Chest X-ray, PA view. Patient: 50 years old, sex M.
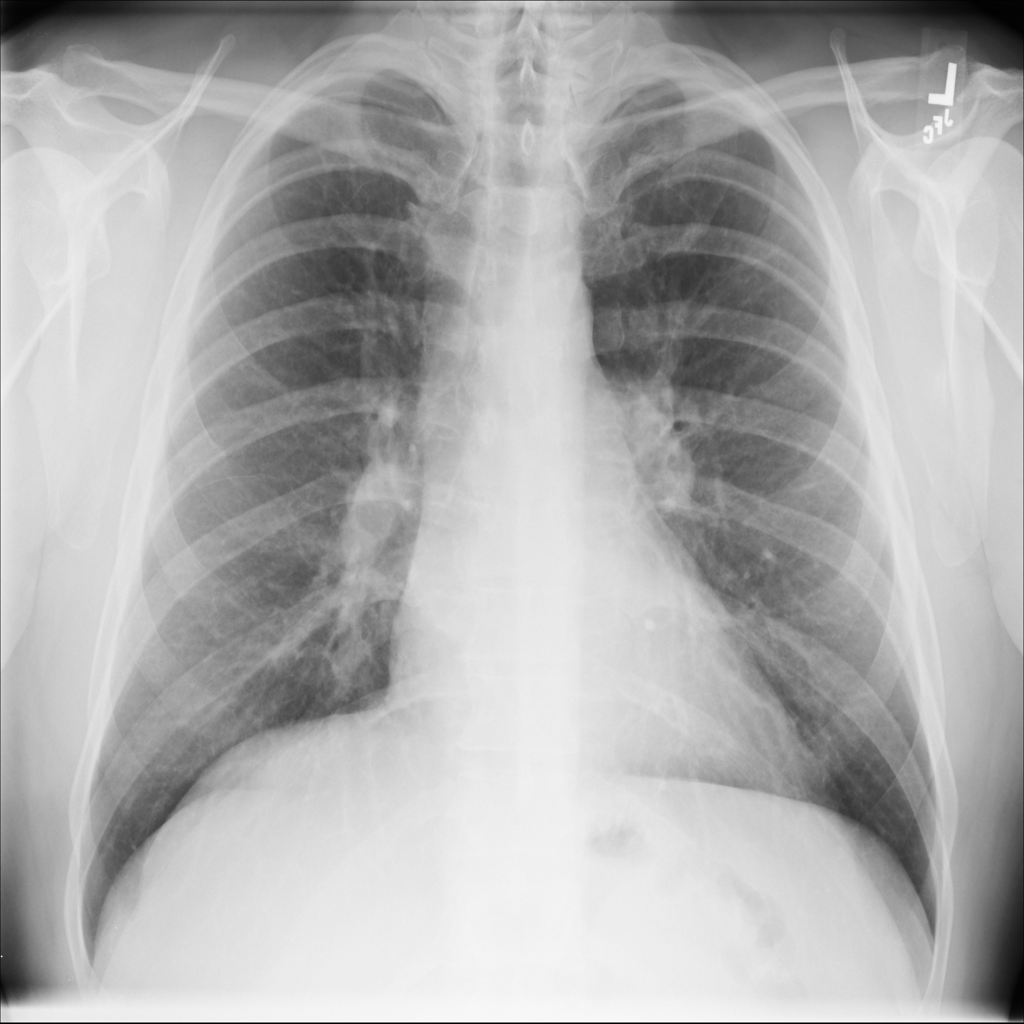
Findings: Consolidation